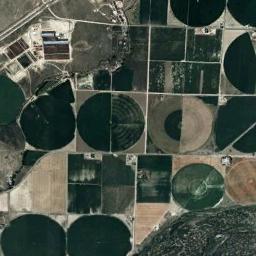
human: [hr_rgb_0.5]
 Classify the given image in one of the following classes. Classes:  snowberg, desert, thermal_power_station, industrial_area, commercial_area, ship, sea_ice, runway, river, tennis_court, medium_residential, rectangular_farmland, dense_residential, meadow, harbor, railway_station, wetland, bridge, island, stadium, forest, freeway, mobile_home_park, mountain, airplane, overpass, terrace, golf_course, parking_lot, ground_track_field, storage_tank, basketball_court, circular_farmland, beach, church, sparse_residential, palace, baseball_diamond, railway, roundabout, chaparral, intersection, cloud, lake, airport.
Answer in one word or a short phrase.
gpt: circular_farmland